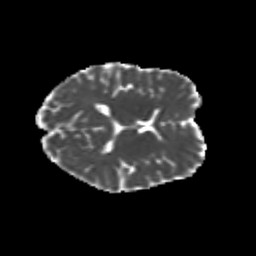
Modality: MD
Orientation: axial
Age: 19
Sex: female
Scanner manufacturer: siemens
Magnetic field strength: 3 T
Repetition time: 3.5 s
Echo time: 0.104 s